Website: macys
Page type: account-selection
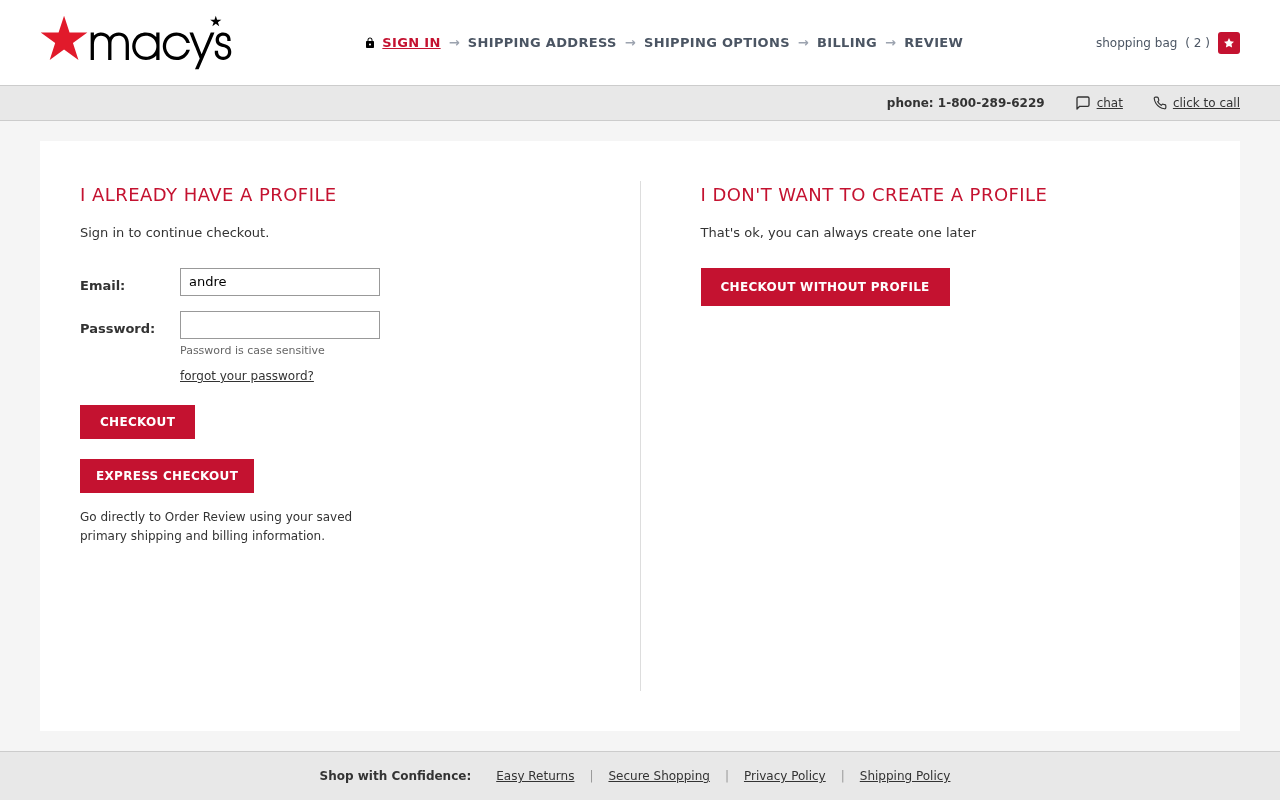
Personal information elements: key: PII_EMAIL
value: andrew.alexander@yahoo.com
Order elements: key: ORDER_NUM_ITEMS
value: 2